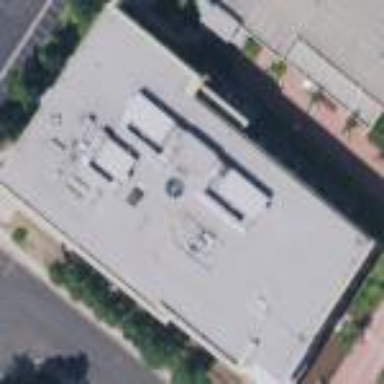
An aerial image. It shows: Industrial building.